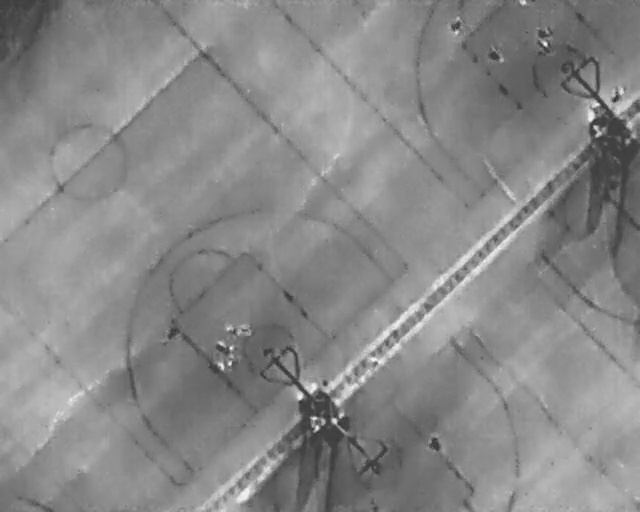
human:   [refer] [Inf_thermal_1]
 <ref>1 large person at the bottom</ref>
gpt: <box>[[33, 68, 35, 73, 174]]</box>

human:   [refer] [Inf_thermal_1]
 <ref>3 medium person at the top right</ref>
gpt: <box>[[69, 3, 72, 6, 2], [76, 8, 78, 12, 38], [92, 20, 95, 22, 151]]</box>

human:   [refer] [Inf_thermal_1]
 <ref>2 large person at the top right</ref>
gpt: <box>[[83, 5, 86, 8, 2], [95, 15, 97, 20, 146]]</box>

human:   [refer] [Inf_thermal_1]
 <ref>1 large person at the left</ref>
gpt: <box>[[25, 63, 28, 66, 14]]</box>